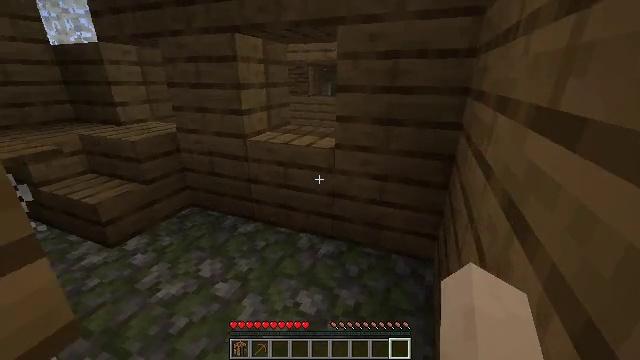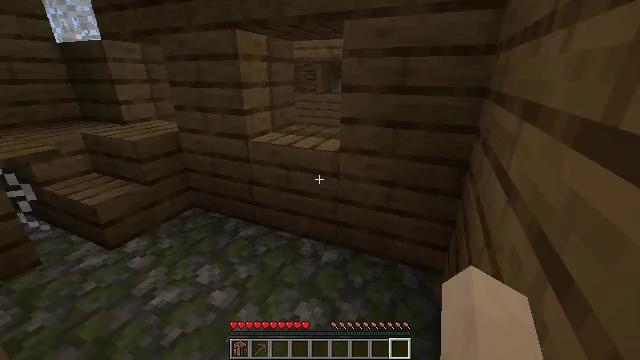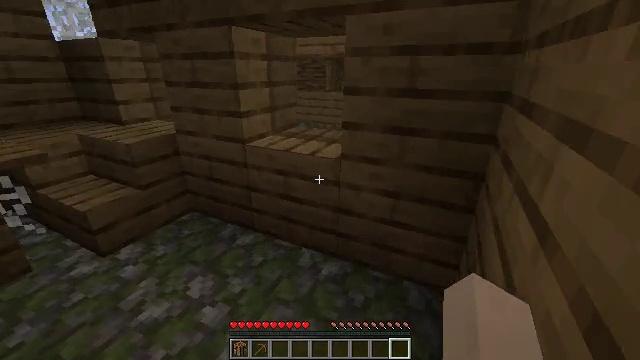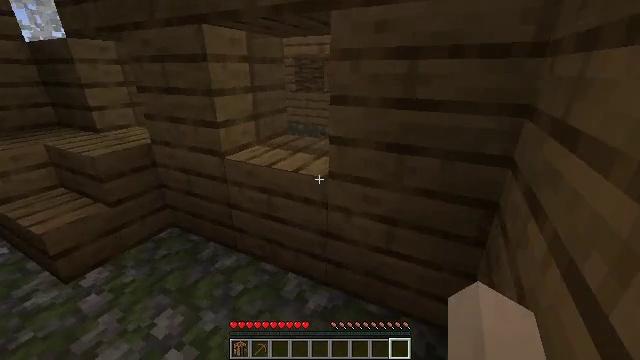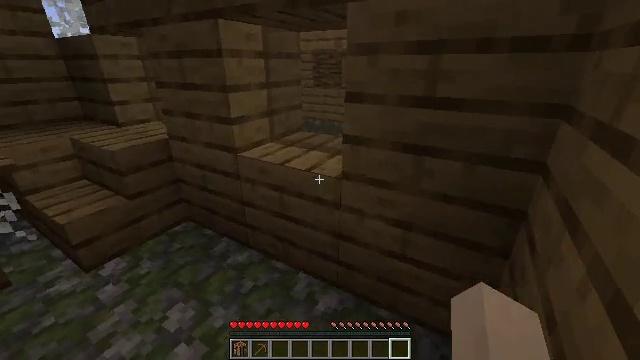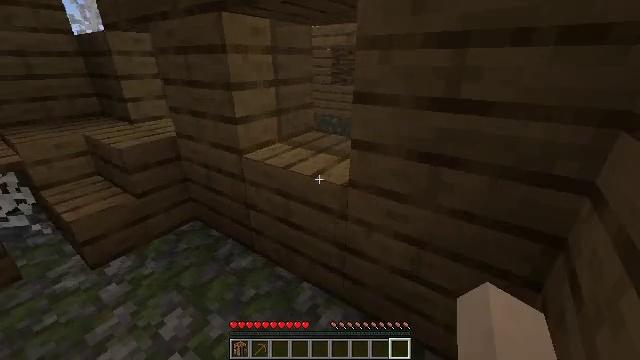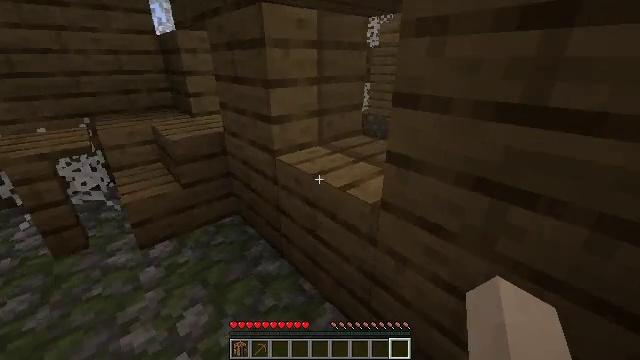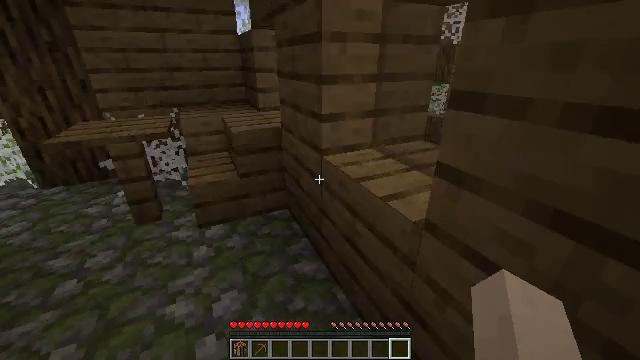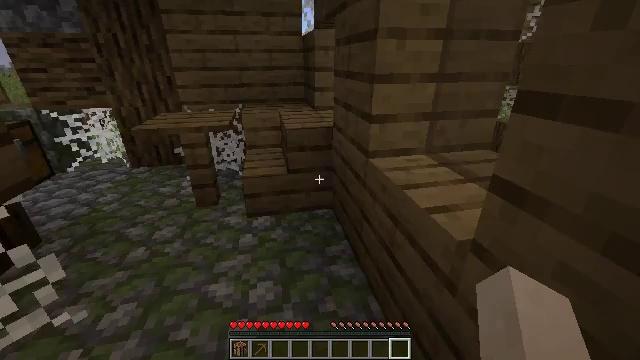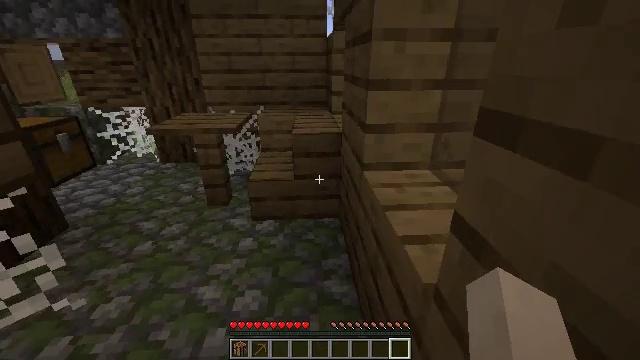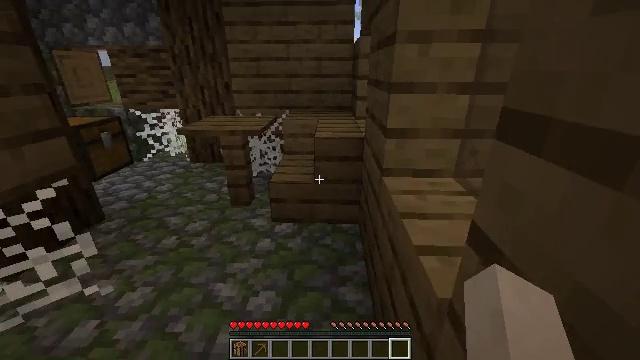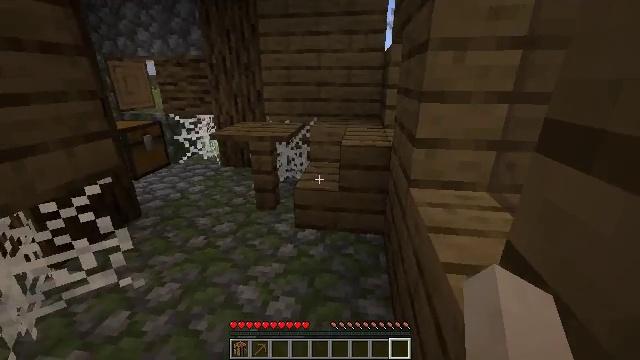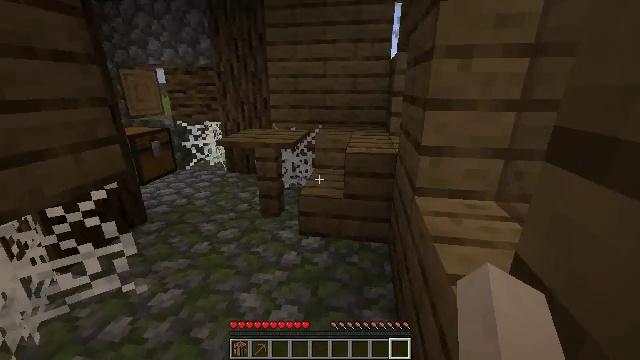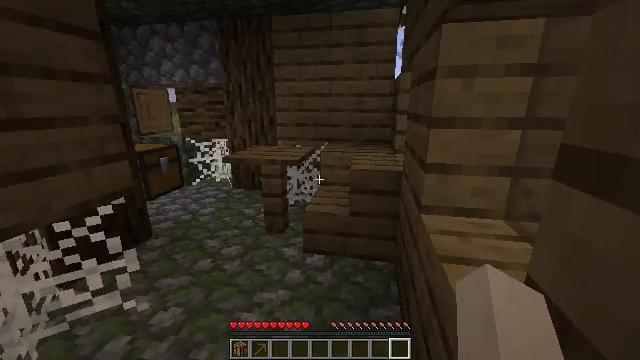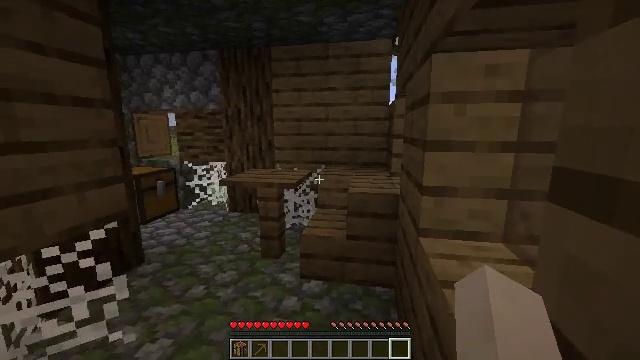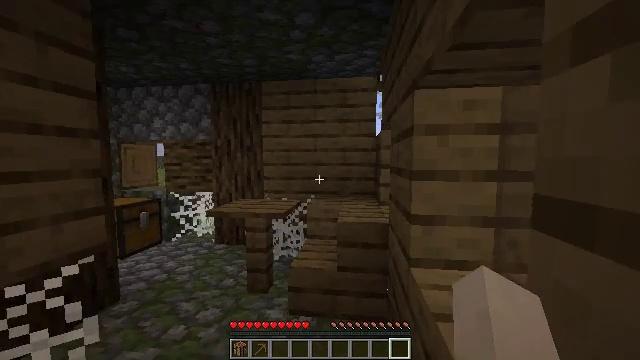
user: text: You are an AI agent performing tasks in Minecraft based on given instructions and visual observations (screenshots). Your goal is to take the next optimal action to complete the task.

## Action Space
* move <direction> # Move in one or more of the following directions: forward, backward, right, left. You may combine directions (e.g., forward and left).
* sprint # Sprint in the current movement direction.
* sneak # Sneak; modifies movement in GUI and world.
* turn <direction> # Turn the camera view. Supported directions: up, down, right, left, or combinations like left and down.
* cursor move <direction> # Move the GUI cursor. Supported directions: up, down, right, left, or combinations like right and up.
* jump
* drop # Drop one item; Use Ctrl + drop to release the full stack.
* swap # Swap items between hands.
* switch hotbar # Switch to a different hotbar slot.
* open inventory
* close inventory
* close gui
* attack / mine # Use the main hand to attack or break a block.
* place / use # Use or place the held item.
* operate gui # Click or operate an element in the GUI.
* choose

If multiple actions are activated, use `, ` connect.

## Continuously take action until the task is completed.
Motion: motion action
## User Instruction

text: Break the furnace to move it.
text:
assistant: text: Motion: move forward and move right, turn left
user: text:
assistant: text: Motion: move forward and move right, turn left
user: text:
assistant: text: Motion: move forward and move right
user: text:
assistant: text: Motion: move forward and move right, turn left
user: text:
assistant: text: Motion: move forward and move right, turn left
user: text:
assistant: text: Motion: move forward and move right, turn left
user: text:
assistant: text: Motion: move forward and move right, turn left
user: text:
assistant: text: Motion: move forward and move right, turn left
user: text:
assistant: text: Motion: move right, turn left
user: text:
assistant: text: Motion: move right, turn left and up
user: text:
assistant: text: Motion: turn left and up
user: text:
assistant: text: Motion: turn left and up
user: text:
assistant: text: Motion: turn left and up
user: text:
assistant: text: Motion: turn up
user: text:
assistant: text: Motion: turn right and up
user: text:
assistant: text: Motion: turn up
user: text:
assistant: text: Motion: no_op
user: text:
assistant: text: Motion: no_op
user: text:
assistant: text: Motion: no_op
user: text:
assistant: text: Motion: move forward
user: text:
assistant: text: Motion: move forward
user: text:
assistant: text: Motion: move forward, turn left and down
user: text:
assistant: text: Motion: move forward, turn left and down
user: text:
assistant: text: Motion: move forward, turn left
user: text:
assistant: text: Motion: move forward, turn left and down
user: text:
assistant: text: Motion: move forward, turn left and down
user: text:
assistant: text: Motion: move forward, turn left and down
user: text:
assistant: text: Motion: move forward, turn left and down
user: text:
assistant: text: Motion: move forward, turn left and down
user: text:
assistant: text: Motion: move forward, turn left and down